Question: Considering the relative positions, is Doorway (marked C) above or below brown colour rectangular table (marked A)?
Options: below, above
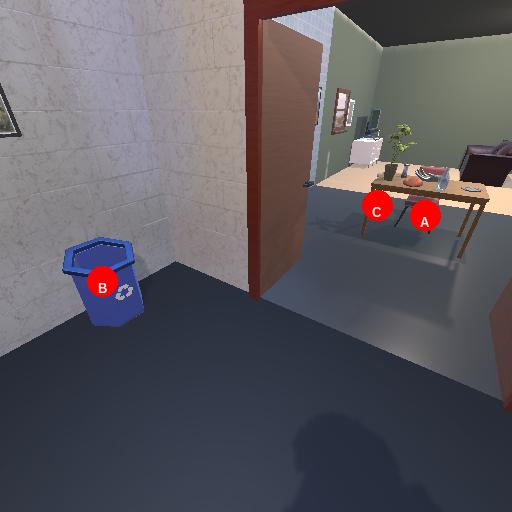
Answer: below